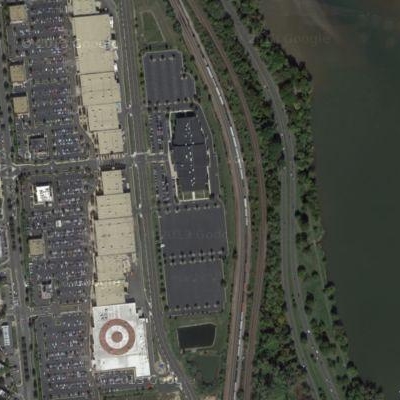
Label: Parking